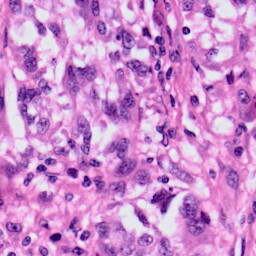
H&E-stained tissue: Skin